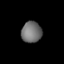
Tissue: lung
Cell type: Epithelial cells
Senescence score: 0.2397
Nuclear area (px): 424
Mean DAPI intensity: 110.835